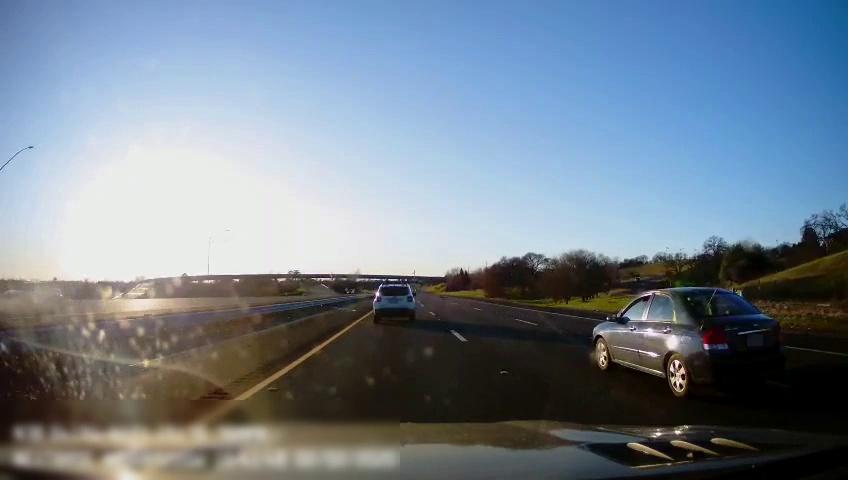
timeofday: Day
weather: Cloudy
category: Drivable Space
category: Drivable Space
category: Drivable Space
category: Vehicles | Car
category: Vehicles | Car
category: Vehicles | SUV
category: Lanes | Alternate Lane
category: Lanes | Current Lane
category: Lanes | Current Lane
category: Lanes | Alternate Lane